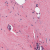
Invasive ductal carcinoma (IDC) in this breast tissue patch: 0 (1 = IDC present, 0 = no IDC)